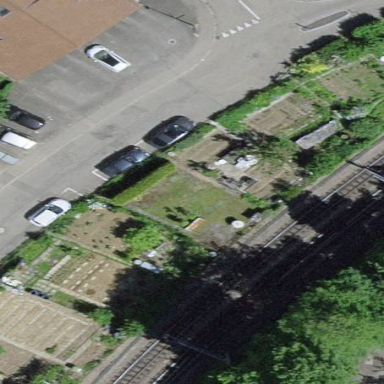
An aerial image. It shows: Area designated for allotments.